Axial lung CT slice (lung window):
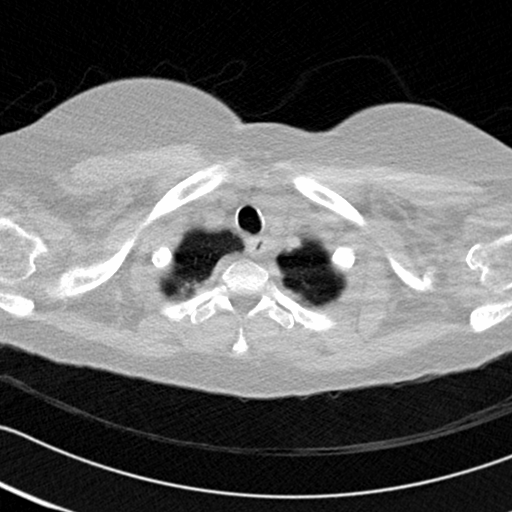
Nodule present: no